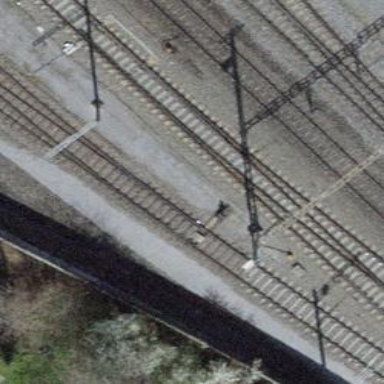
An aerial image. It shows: Railway switch.